Question: I'm trying to create a query in Access 2007 that will return a list of all the apartments that are vacant in all of the apartment complexes that a company owns. The two tables that the query needs to run are Apartment and Rents.

I could not for the life of me figure out how to do such a query using the GUI in Access so I resorted to a custom SQL query:
'''
SELECT Apartment.CIN, Apartment.AptNo
FROM Apartment
WHERE NOT EXISTS
(
SELECT Rents.AptNo
FROM Rents
WHERE Rents.AptNo = Apartment.AptNo
);
'''
When I run the query I am prompted to "Enter Parameter Value for Rents.AptNo". If I enter a valid number it does seem to affect the results in a favorable manner. Obviously this does not return all the vacant apartments, it simply returns all but those I have be forced to specify by AptNo.
Is there a way to convince Access that it doesn't need the Rents.AptNo value manually provided?
P.S. I am attempting to loosely follow this tutorial: <URL>
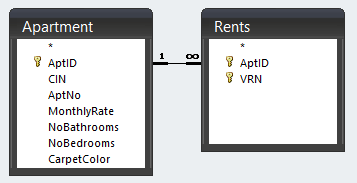
Answer: I guess that's what I get for pulling an all nighter! Turns out I was attempting to use the AptNo column when I really meant to use the AptID column. Corrected code below for posterity.
'''
SELECT Apartment.CIN, Apartment.AptID
FROM Apartment
WHERE NOT EXISTS
(
SELECT Rents.AptID
FROM Rents
WHERE Rents.AptID = Apartment.AptID
);
'''